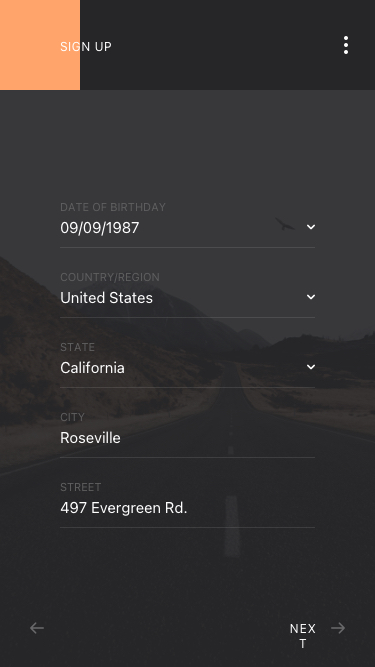
Text in this UI design:
next
United States
Country/Region
California
State
Roseville
City
497 Evergreen Rd.
Street
09/09/1987
Date of Birthday
sign up